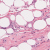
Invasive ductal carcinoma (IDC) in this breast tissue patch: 0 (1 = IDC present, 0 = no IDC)